Question: I'm currently taking a course in Software Engineering (I have to).
We have a whole bunch of tasks which require us to use design patterns in Java. Normally I'm just a PHP developer, so I don't have many skills in Java, which may be a problem.
The specific problem is: We have to use the composite pattern for following problem: Create a mathematic framework to solve terms. The term could be Number (double) or "/", "-" which connect two terms, or "sin" which uses one Term.
I have to create a UML Class Diagram to.
Which is this

I'm not sure if this is right. The two main questions I got about my class diagram are:
1. Is it correct to use value, and first/second for the Composites, because they only have either 1 or 2 Terms, or should I make a list with addmethod and make sure there are exactly 1/2 items in the list?
2. Should I create another Interface for the Composite Structures (Sin, Divide, Subtract)
Am I doing it right, or did I follow a bad/wrong approach?
Thank you
Bernd
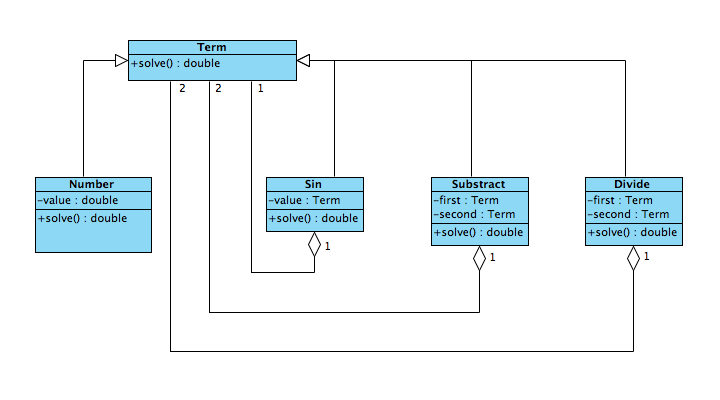
Answer: The composite pattern really doesn't place any restrictions on you represent the children of a composite node. In your case you could either have classes representing unary and binary operations or have separate classes for each operation.
The second option would look something like:
'''
interface Term {
double getValue();
}
class Constant implements Term {
private double value;
public double getValue() {
return value;
}
}
class Divide implements Term {
private Term numerator;
private Term denominator;
public double getValue() {
return numerator.getValue() / denominator.getValue();
}
}
'''
This is probably the closest representation of your UML. In this case there's no advantage in modelling the child terms as a 'List'.
The other option I mentioned (which I would not recommend) is to have 'UnaryOperation' and 'BinaryOperation' classes and then define and 'enum' for the operations. In this case the operation enumeration would contain the actual calculation logic. I think that's unnecessarily complex for your needs unless you have a large number of operations.